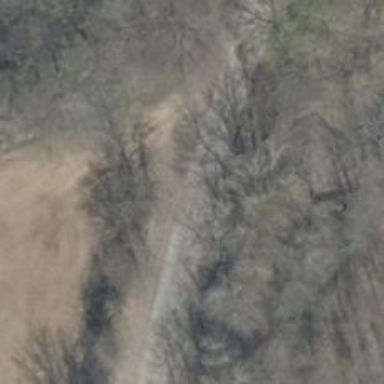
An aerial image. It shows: Tertiary road.